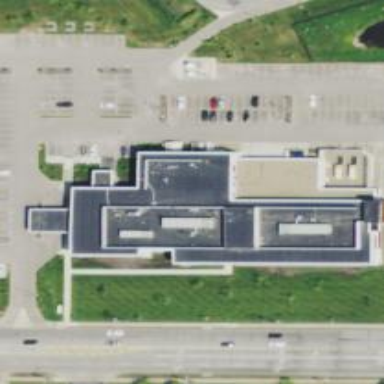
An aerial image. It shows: Healthcare facility identified as hospital.